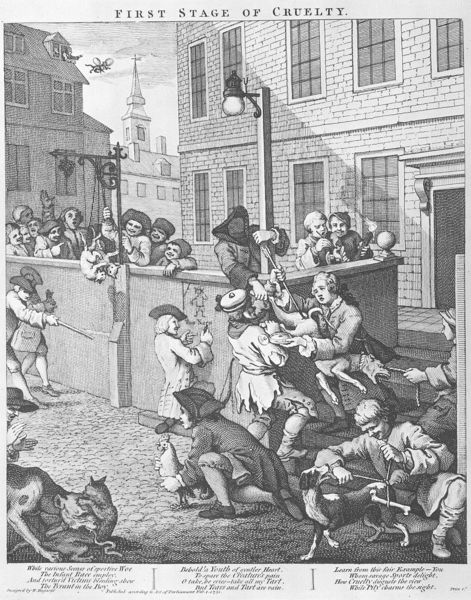
Titel: Die fünf Stufen der Grausamkeit
Künstler: William Hogarth
Schlagwörter: kampf, mann, menschen, stadt, frankreich, hut, lampe, laterne, männer, strasse, tür, haus, hund, hunde, tier, tiere, kirche, kinder, turm, schrift, gasse, mauer, grafik, platz, gewalt, krieg, knochen, katze, druck, stich, has, hahn, huhn, katzen, englisch, hühner, streich, hnd, first, wetten, pöbel, graffiti, hogarth, quälen, english, william hogarth, tierquälerei, grausamkeit, stage, of, cruelty, first stage of cruelty, pöble